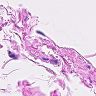
Metastatic tissue present: no